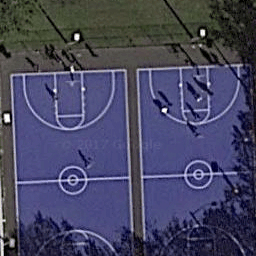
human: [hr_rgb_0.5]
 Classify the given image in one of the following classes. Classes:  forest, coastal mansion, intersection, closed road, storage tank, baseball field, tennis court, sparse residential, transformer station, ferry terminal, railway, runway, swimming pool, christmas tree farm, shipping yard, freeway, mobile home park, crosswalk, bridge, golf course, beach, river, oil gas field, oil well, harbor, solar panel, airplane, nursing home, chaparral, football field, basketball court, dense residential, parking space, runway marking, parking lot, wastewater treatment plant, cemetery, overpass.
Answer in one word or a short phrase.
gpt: basketball court